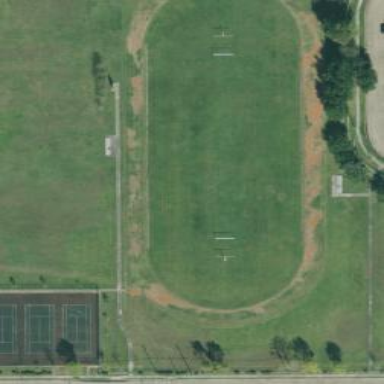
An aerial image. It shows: Athletics track located in leisure land area.